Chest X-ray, PA view. Patient: 17 years old, sex F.
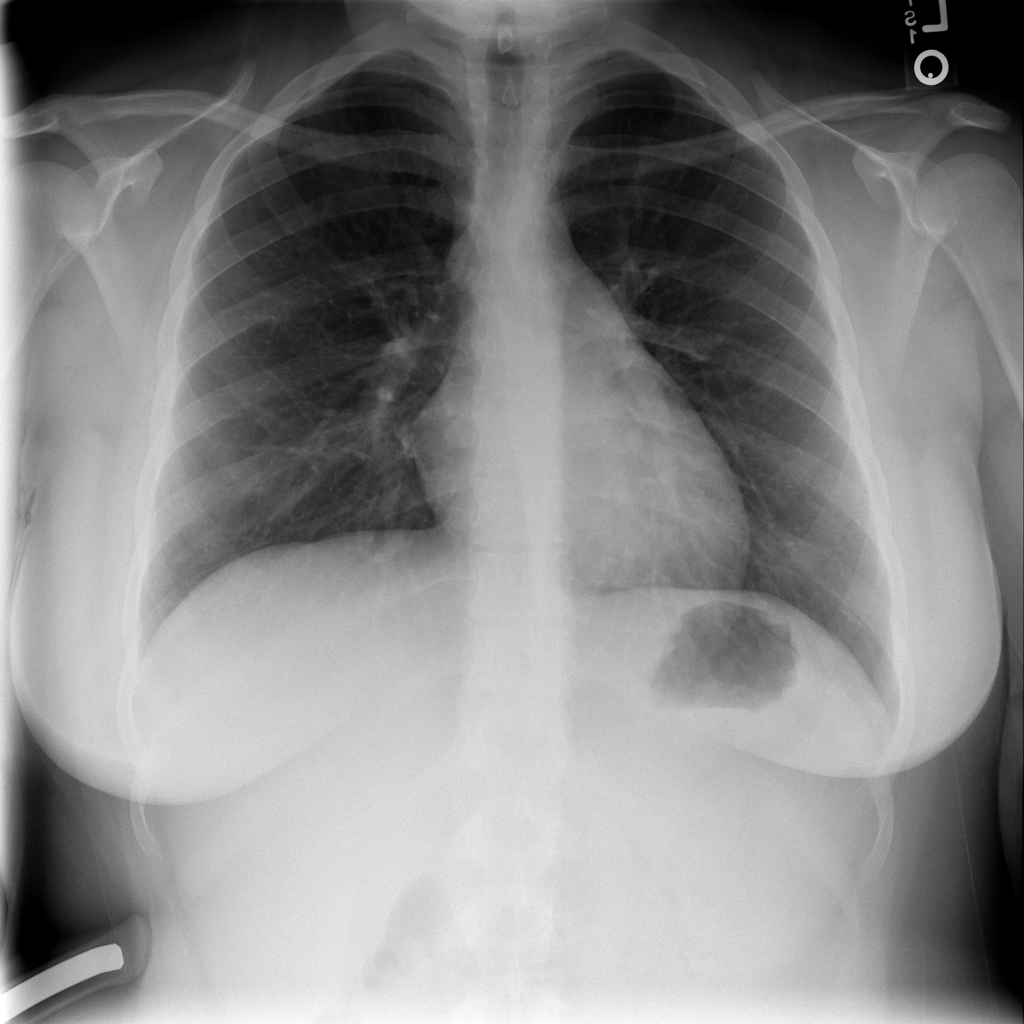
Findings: No Finding